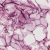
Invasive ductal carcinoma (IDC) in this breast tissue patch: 0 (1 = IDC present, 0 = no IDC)